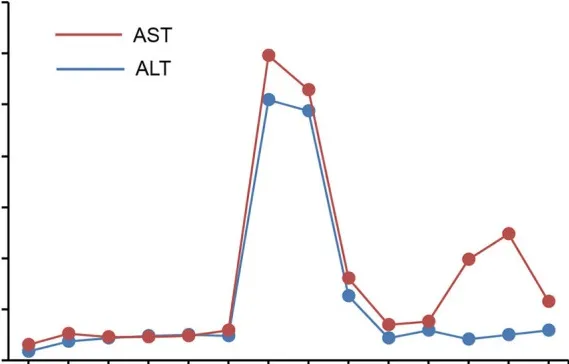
Course of aspartate aminotransferase (AST) and alanine aminotransferase (ALT) in serum in relation to applied therapies; course of biochemical markers over time.
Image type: pathology (immunostaining)